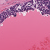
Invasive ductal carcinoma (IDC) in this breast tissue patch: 0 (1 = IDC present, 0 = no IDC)